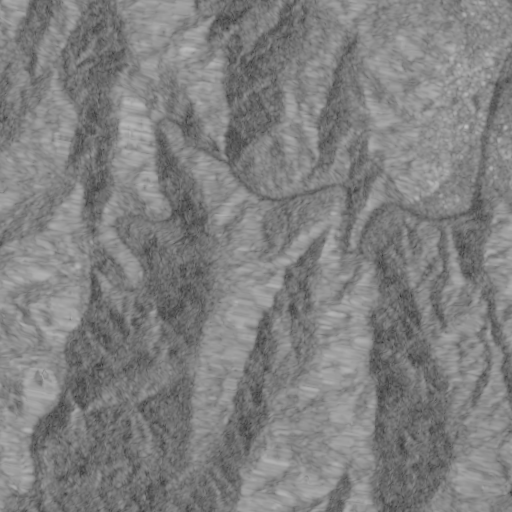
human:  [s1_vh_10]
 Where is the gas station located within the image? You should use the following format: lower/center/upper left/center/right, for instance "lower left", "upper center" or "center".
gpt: The gas station is located in the upper right of the image.
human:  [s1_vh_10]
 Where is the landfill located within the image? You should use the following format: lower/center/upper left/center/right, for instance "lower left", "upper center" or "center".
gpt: The landfill is located in the upper left of the image.
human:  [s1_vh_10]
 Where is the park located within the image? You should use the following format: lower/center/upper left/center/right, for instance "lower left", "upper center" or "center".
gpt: The park is located in the upper right of the image.
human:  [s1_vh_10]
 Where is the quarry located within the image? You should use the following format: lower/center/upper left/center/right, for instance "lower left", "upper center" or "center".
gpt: The quarry is located in the upper right of the image.
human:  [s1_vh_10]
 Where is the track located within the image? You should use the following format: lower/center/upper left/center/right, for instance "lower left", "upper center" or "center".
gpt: The track is located in the upper right of the image.
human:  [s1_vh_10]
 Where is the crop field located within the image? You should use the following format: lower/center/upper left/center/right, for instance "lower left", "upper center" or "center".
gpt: There is no crop field in the image.

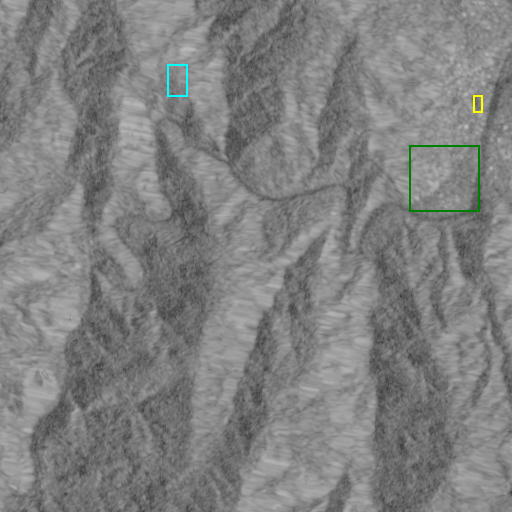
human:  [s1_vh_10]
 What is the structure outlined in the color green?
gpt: The structure outlined in green is a crop field.
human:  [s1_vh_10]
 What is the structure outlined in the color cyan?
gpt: The structure outlined in cyan is a landfill.
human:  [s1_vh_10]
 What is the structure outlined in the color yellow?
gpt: The structure outlined in yellow is a track.
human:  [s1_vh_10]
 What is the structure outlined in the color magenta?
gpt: There is no magenta outline.